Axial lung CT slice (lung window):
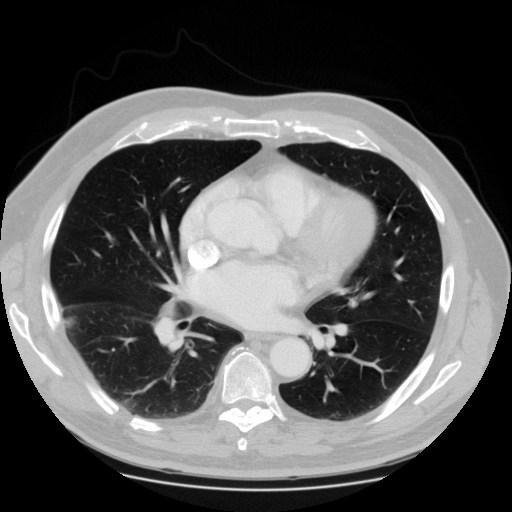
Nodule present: no